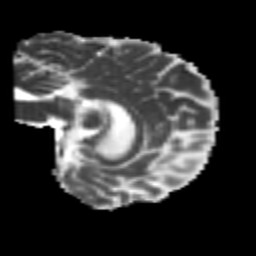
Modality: MD
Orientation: sagittal
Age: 22
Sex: female
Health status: healthy
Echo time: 0.074 s